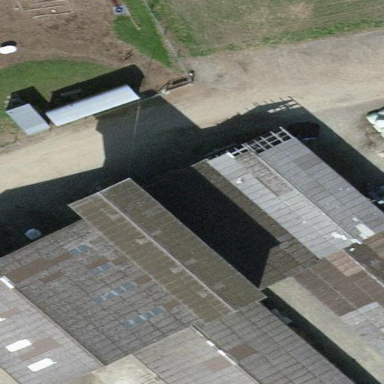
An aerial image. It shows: View of roof of building.